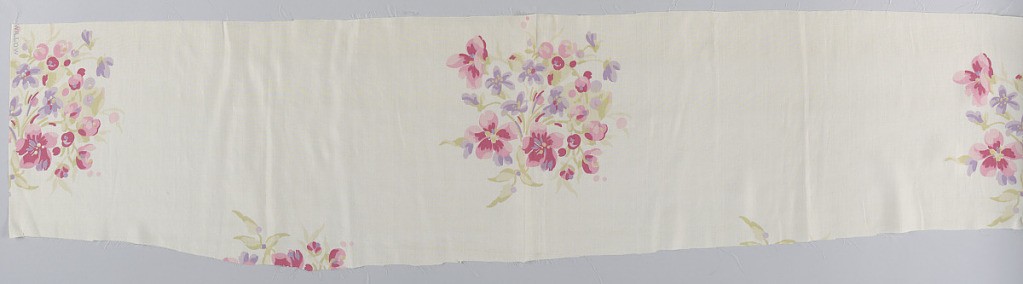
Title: Fragment
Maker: H.R. Mallinson & Co., New York, NY, USA, founded 1915
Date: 1915–1920
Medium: silk Technique: printed on plain weave
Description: Fragment of white silk plain weave with widely-spaced repeat of sprays of cosmos and violets printed in rose, red, pink, purple, yellow, and green.